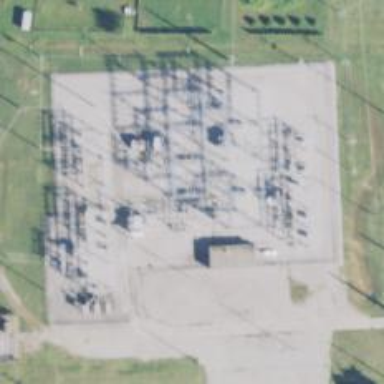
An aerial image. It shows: Switch used for power control.